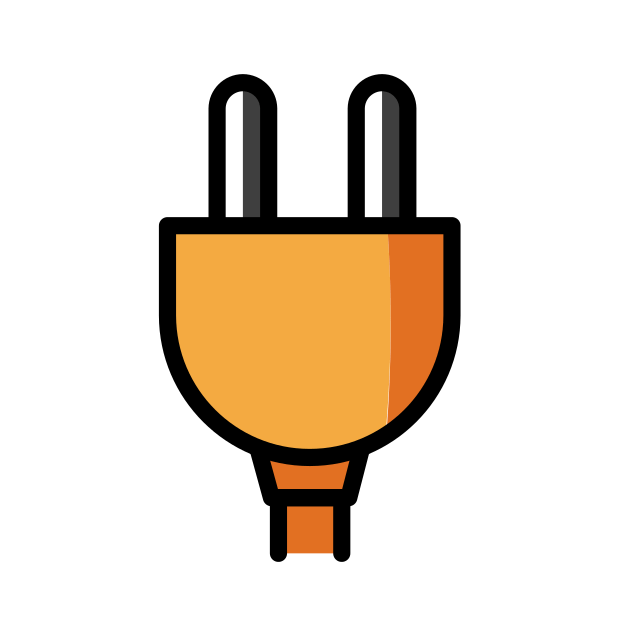
electric plug red